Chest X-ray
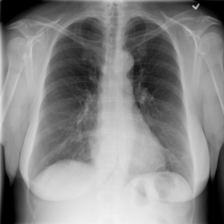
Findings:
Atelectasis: negative
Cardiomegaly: negative
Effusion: negative
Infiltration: positive
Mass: negative
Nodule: negative
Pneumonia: negative
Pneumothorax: negative
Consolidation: positive
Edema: negative
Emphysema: negative
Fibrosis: negative
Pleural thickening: negative
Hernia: negative